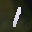
Label: 1